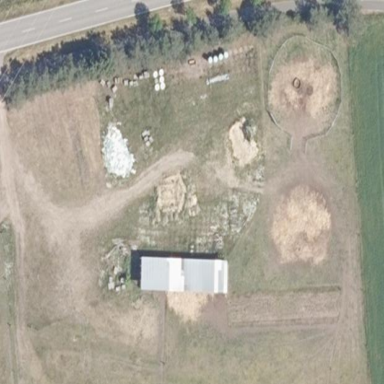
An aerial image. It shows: Farmyard area.